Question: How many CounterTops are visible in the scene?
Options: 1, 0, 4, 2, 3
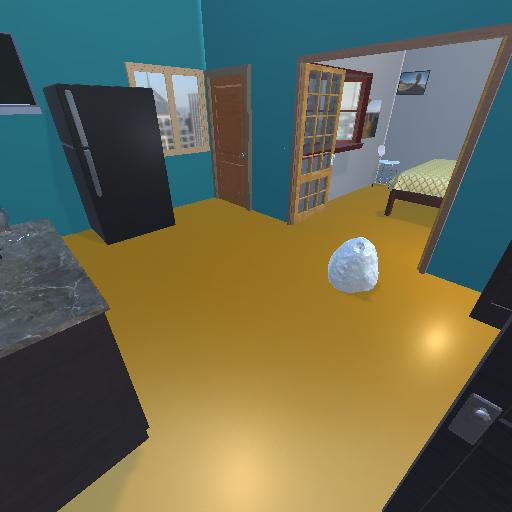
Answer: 1